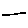
Label: line